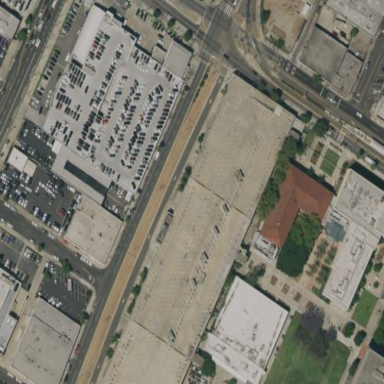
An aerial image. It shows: Building that houses car shop.